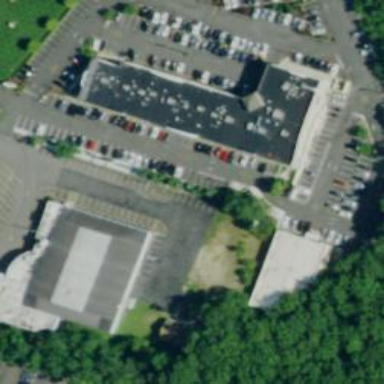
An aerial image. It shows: Retail building.